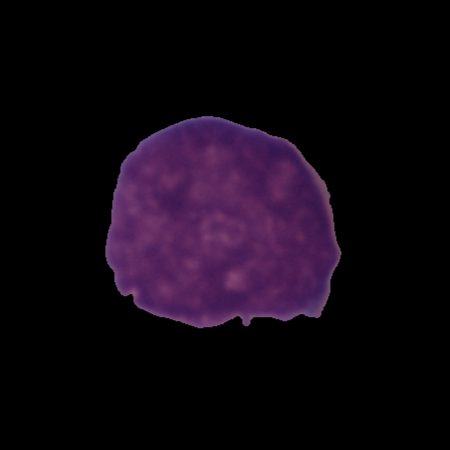
Label: healthy